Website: slack
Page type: billing-address
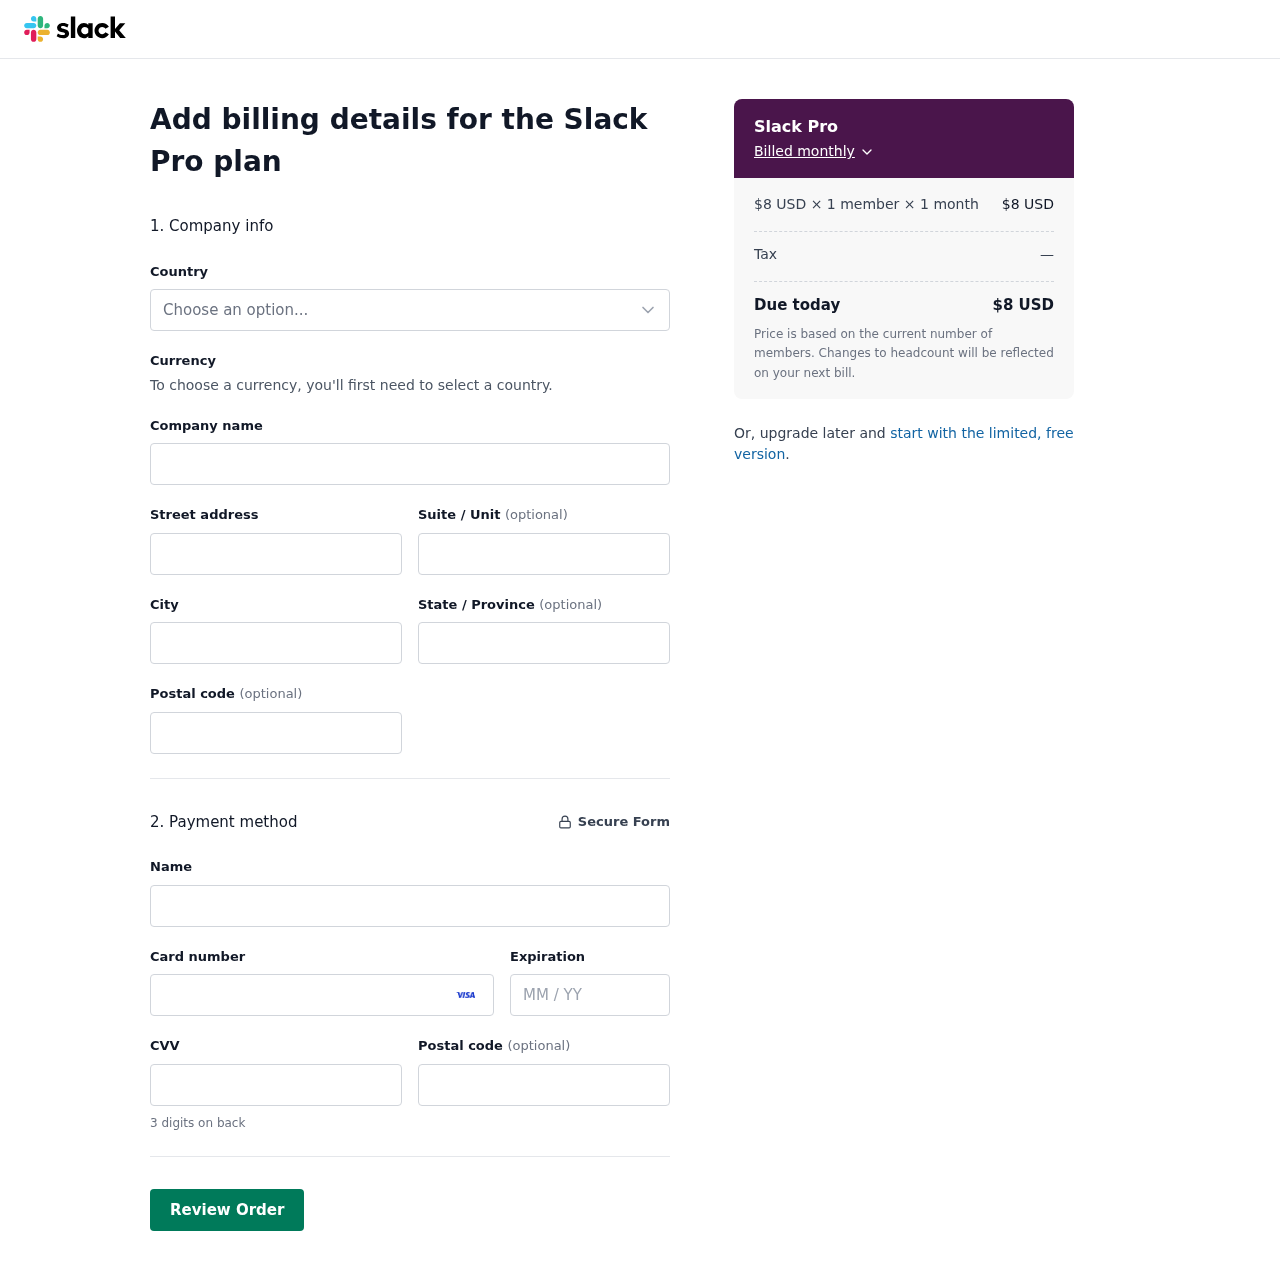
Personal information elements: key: PII_CARD_CVV
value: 955
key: PII_CARD_EXPIRY
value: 09/27
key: PII_CARD_NUMBER
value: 4146 0891 1957 2386
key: PII_CITY
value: South Matthew
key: PII_COMPANY
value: Perez, Green and Galvan
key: PII_COUNTRY
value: United States
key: PII_FULLNAME
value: Gary Rodriguez
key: PII_POSTCODE
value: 95327
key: PII_POSTCODE2
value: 05512
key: PII_STATE
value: Massachusetts
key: PII_STREET
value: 03380 Bright Groves
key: PII_STREET2
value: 9382 Hill Plains Suite 657
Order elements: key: ORDER_PLAN_PRICE
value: $8 USD
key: ORDER_NUM_MEMBERS
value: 1 member
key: ORDER_NUM_MONTHS
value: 1 month
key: ORDER_SUBTOTAL
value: $8 USD
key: ORDER_TAX
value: —
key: ORDER_TOTAL
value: $8 USD